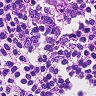
Metastatic tissue present: no